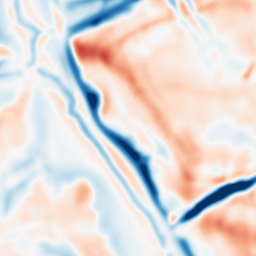
Category: multiscale
Decomposition family: dog
Decomposition parameters: sigma_low: 3
sigma_high: 10
Upsampling method: cubic_catmull_rom
Upsampling parameters: scale: 2
Upsampling scale: 2